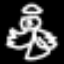
Label: angel